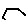
Label: hexagon